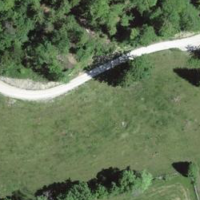
EUNIS habitat code: 24
Species observed at this site:
Ilex aquifolium